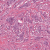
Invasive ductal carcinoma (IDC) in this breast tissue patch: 1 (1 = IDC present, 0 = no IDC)